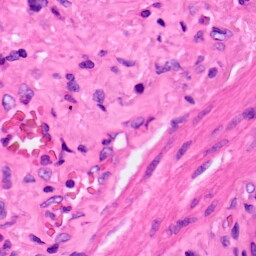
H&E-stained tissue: Lung